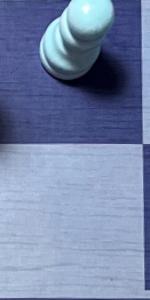
Label: Empty